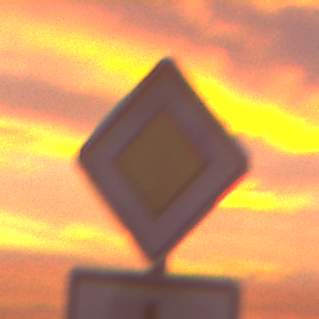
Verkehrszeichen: Vorfahrtsstrasse
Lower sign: VerlaufVorfahrtsstrasse1
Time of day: SunriseSunset
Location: Outdoor (Urban)
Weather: PartlyCloudy
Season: NotSpecified
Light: Natural